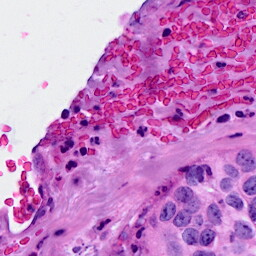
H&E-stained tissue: Breast